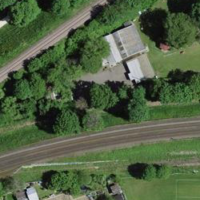
EUNIS habitat code: 57
Species observed at this site:
Beta vulgaris
Silene latifolia